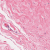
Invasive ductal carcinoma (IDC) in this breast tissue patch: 0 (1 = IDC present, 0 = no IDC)